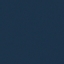
Label: SeaLake